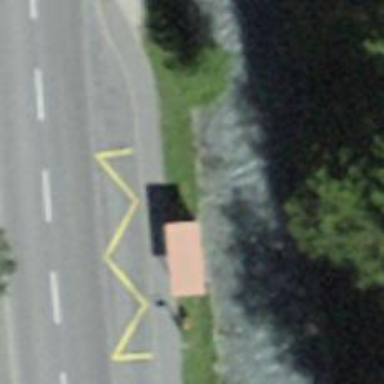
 serving as platform for public transportation."